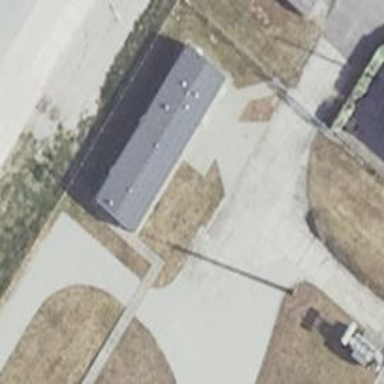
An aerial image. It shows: Outbuilding.